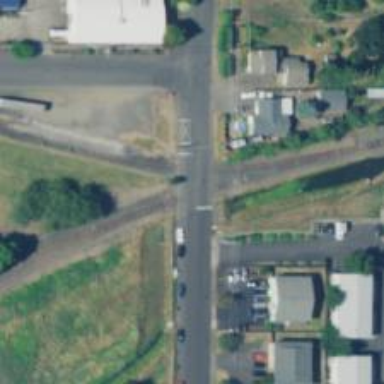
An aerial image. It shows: Level crossing along the railway.